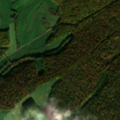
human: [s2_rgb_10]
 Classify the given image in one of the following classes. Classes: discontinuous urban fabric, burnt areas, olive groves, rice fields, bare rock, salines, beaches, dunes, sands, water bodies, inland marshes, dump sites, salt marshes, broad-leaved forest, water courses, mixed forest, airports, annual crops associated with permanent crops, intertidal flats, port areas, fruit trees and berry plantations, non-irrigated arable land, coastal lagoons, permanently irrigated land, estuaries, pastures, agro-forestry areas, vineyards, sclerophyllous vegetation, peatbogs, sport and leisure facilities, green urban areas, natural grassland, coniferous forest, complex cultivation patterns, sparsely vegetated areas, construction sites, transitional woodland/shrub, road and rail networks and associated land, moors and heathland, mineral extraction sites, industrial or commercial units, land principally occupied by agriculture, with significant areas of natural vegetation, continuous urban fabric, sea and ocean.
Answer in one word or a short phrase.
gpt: non-irrigated arable land, pastures, complex cultivation patterns, broad-leaved forest